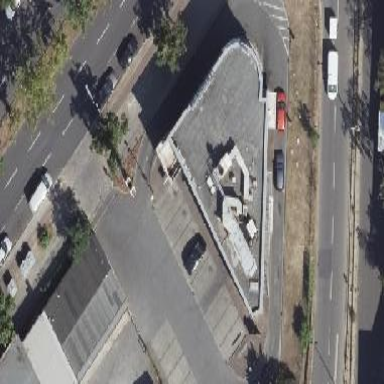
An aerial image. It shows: Commercial building housing fast food outlet.